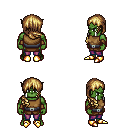
a pixel art fantasy rpg character, male body template, orc, green skin, leather chest armor, magenta pants, blonde right-swept hairstyle, leather bracers, gold boots, four views (front, back, left, right), 2x2 character sprite sheet, small pixel art, hard edges, no anti-aliasing